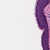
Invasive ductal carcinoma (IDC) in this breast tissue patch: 0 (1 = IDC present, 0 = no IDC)